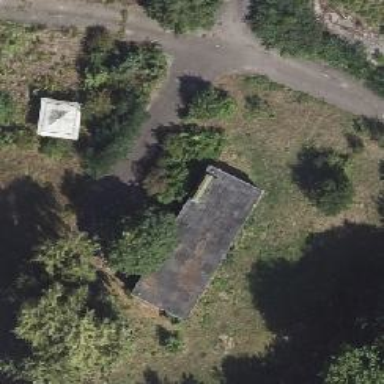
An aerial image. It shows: Shed.